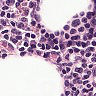
Metastatic tissue present: no